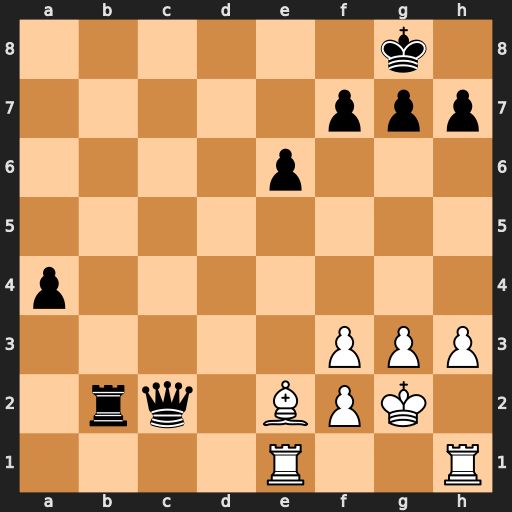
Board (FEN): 6k1/5ppp/4p3/8/p7/5PPP/1rq1BPK1/4R2R
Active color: w
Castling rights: -
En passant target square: -
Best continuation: Rc1 g5 Rxc2